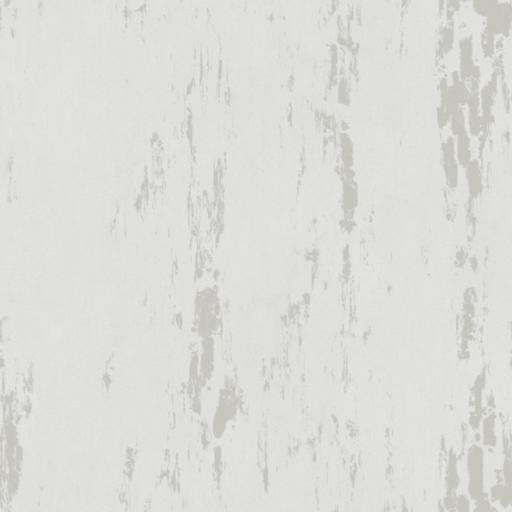
Tags: damaged wallpaper woodchip